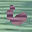
Label: 6